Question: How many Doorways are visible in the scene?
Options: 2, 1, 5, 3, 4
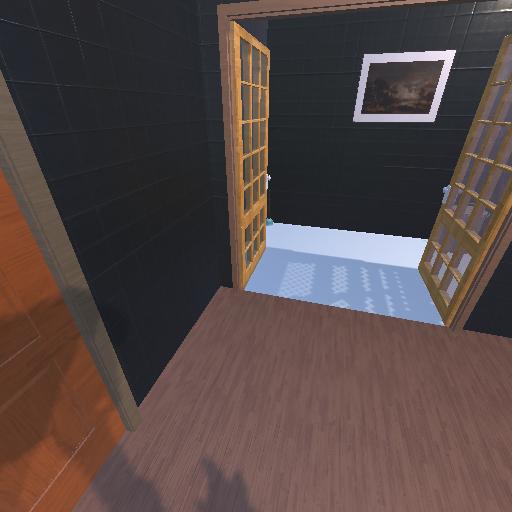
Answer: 2